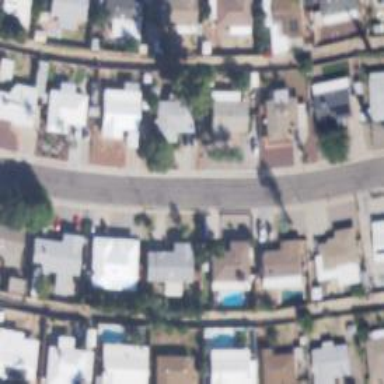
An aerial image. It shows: Residential road.